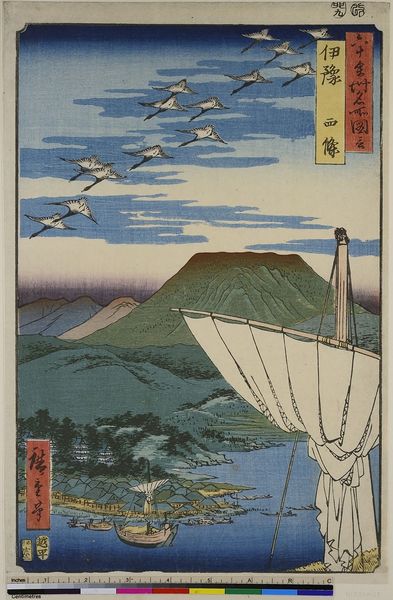
Titel: Die Provinz Iyo: die Stadt Saijo, Blatt 57 aus der Serie: Berühmte Orte der rund 60 Provinzen
Künstler: Utagawa Hiroshige
Standort: Hamburg
Institution: Museum für Kunst und Gewerbe Hamburg
Schlagwörter: berg, blau, himmel, vogel, wolken, fluss, grün, landschaft, hügel, natur, vögel, boote, farbig, holzschnitt, schiff, segel, segelboot, segelschiff, berge, gebirge, fischerdorf, japanisch, flug, druckgraphik, druckgrafik, text, beschriftung, zeit, farbholzschnitt, begirge, anlagen, segelmast, kraniche, landschaftsdarstellung, schriftbanner, edo, reproduktionen, druckerzeugnisse, segeljacht, segelyacht, küste, wildgänse, farbscala